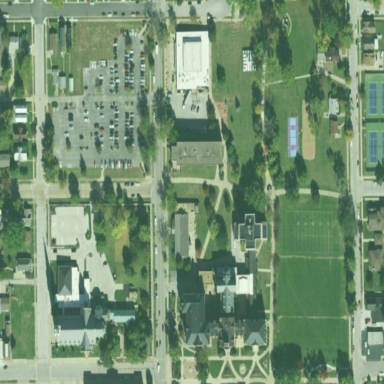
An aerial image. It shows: College or university.